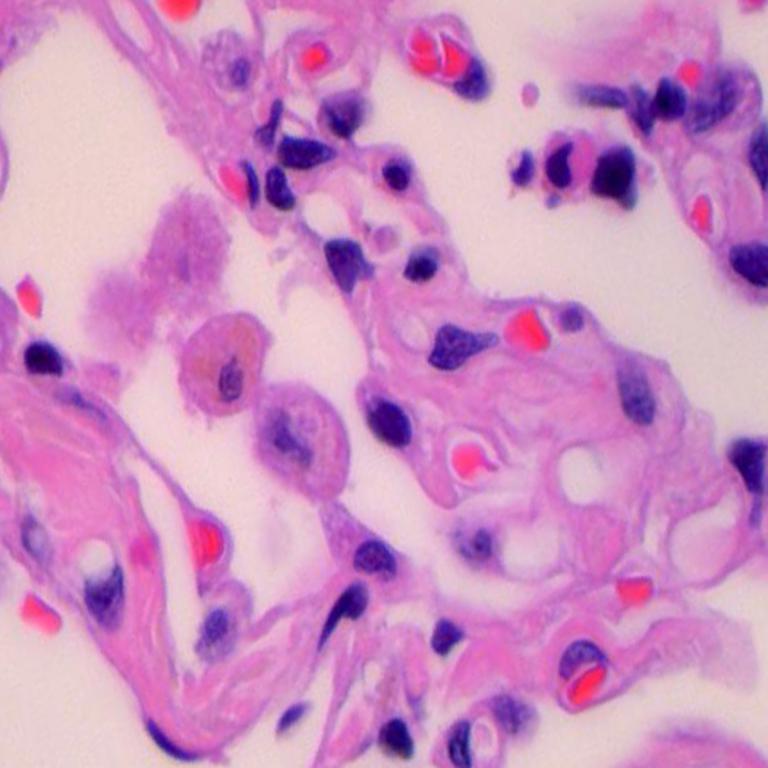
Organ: lung
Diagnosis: benign